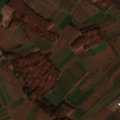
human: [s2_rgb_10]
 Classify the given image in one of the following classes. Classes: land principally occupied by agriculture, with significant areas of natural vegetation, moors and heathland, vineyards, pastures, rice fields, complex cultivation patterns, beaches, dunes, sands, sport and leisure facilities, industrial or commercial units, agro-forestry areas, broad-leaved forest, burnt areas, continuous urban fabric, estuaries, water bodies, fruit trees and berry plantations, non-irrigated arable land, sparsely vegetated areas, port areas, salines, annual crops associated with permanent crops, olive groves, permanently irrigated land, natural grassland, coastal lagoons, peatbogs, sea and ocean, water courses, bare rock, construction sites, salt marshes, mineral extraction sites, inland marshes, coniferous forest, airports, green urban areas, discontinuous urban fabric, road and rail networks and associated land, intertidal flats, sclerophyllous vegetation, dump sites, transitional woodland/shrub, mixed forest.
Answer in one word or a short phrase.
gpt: non-irrigated arable land, complex cultivation patterns, land principally occupied by agriculture, with significant areas of natural vegetation, broad-leaved forest